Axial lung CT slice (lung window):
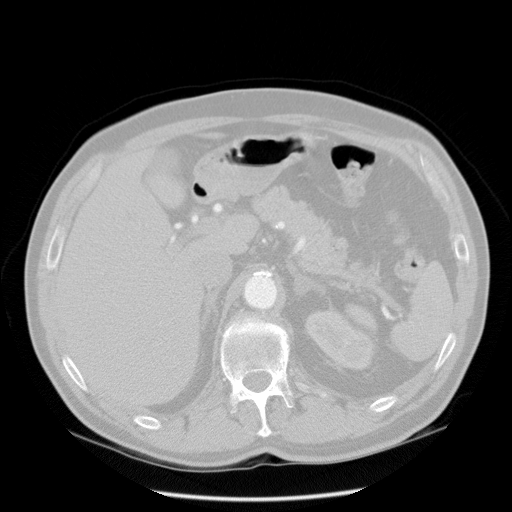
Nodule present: no